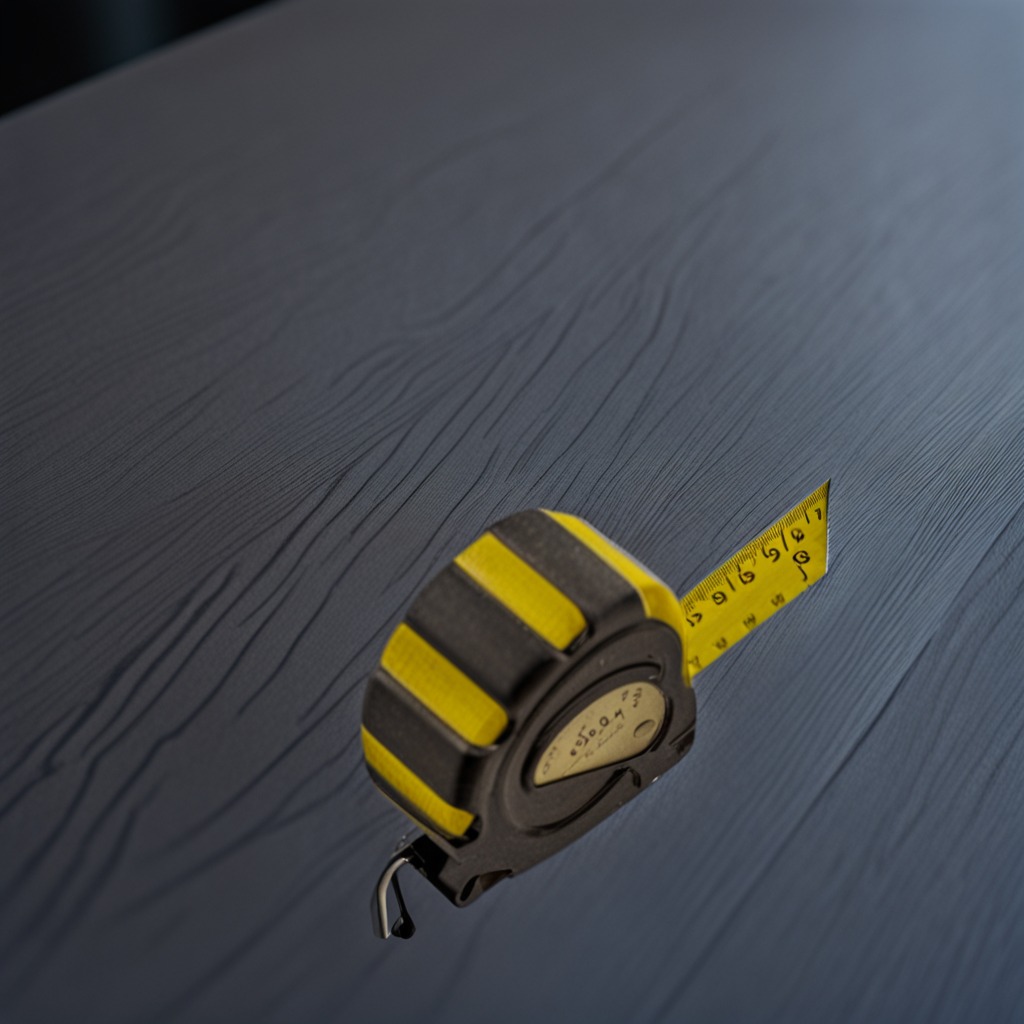
A measuring tape is lying on a table with faint burn marks in a small garage at twilight.